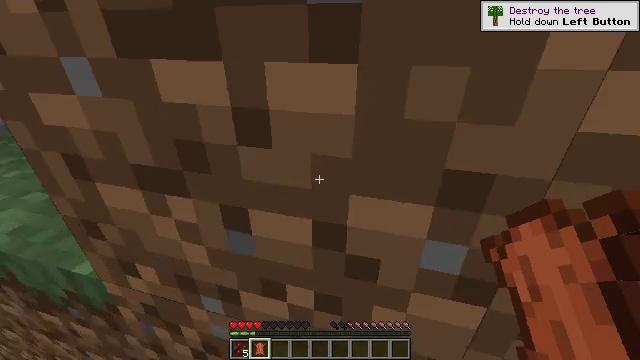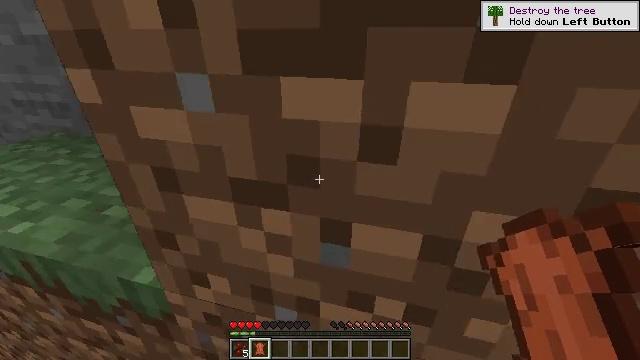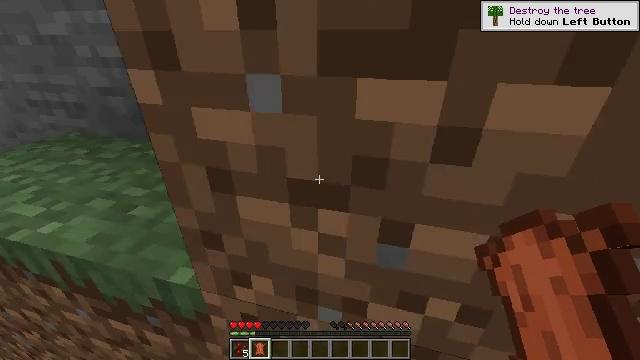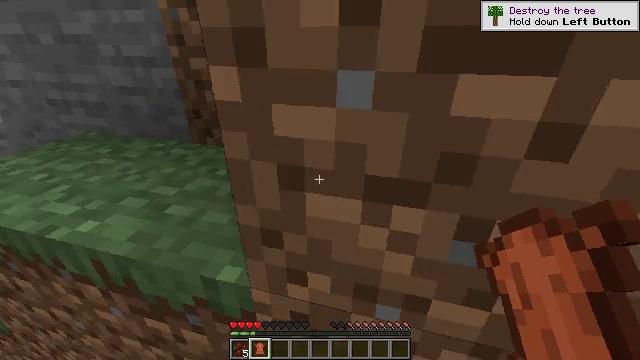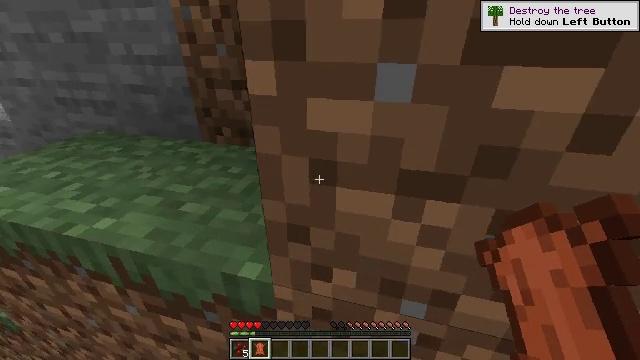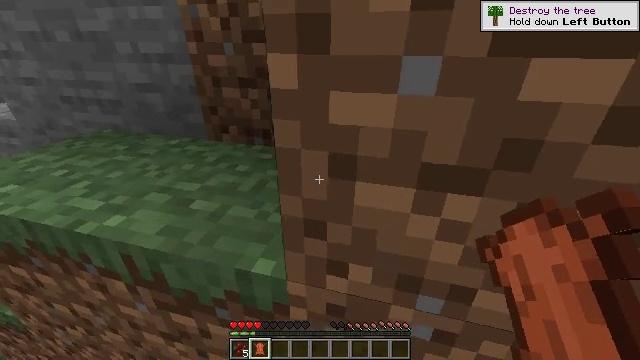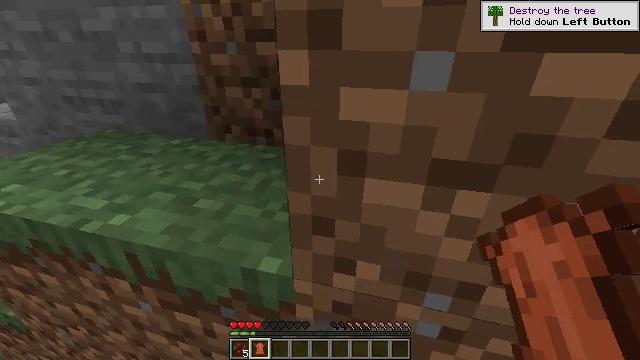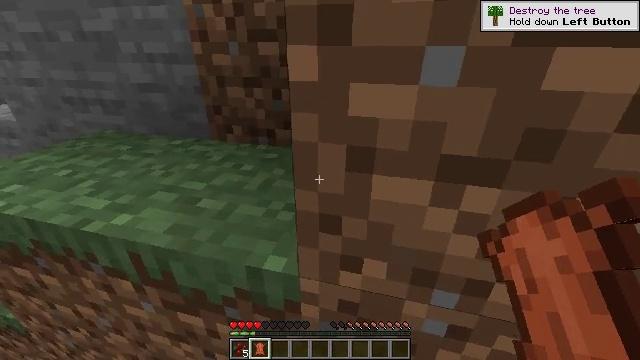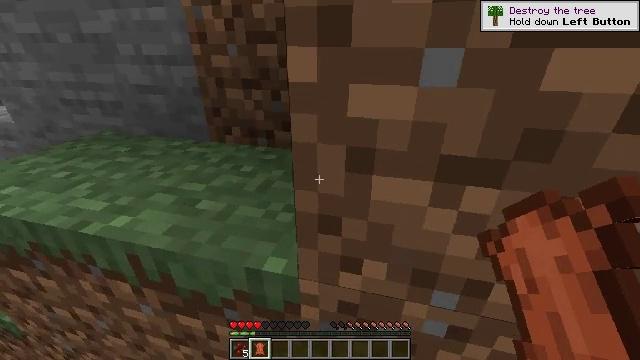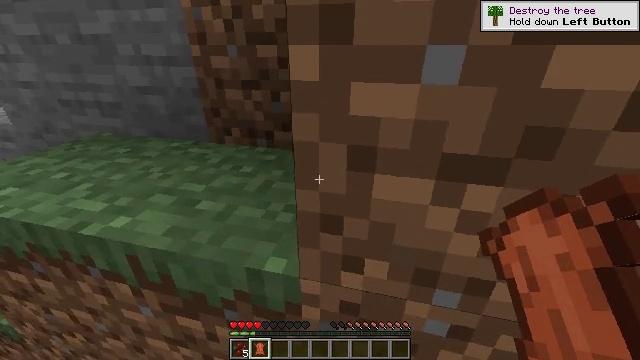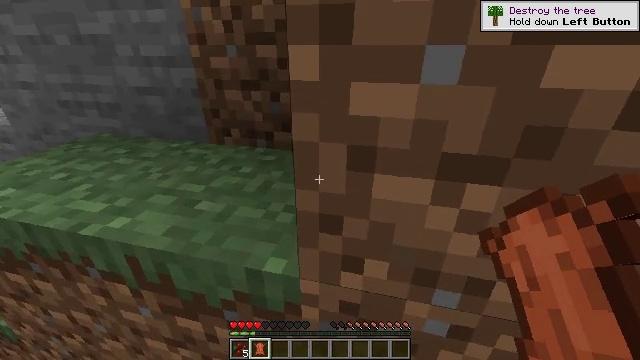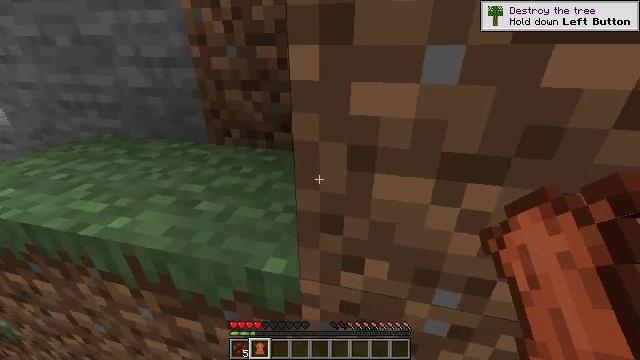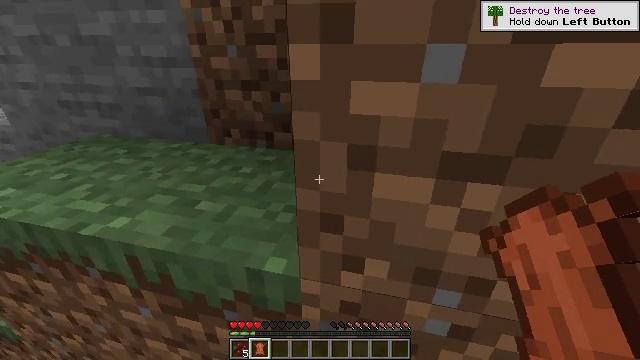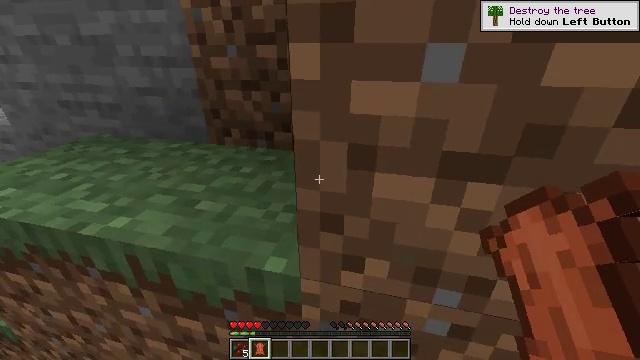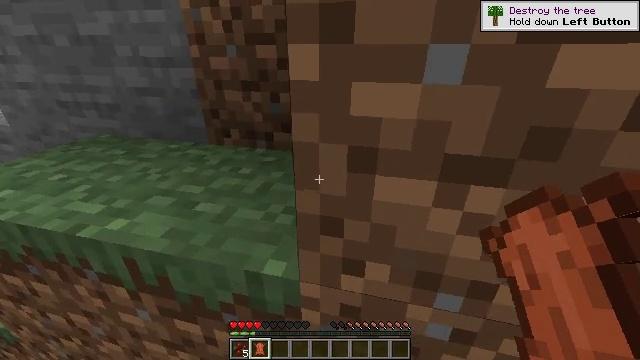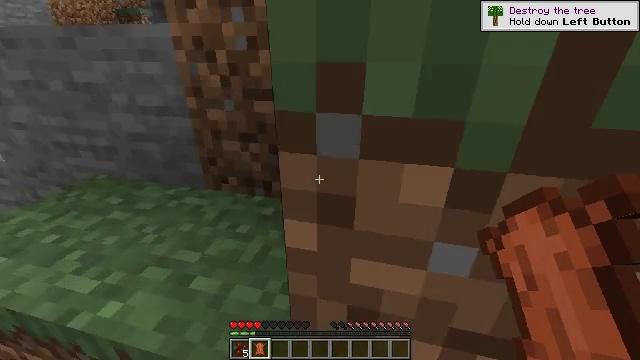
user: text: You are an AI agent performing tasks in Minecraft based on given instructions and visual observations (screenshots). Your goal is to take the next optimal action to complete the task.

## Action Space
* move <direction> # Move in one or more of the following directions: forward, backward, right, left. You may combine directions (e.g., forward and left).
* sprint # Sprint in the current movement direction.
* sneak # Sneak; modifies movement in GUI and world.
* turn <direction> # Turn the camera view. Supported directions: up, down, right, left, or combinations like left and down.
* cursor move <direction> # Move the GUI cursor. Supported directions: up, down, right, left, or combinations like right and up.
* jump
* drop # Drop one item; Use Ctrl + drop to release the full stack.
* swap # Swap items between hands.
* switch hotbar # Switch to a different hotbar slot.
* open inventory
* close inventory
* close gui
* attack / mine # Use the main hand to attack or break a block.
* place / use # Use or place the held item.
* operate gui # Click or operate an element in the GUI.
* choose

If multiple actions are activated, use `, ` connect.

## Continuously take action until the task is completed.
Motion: motion action
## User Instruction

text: Gather bee nest from a tree in the forest.
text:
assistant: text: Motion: move left
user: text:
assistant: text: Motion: move left
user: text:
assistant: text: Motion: no_op
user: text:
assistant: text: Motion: no_op
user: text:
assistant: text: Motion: no_op
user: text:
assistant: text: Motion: no_op
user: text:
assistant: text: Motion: no_op
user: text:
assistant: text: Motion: no_op
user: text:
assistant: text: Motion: no_op
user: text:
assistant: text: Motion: no_op
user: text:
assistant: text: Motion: no_op
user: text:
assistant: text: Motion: no_op
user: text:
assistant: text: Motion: no_op
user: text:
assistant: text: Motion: move forward
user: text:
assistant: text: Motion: move forward, jump
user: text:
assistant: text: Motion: move forward, jump
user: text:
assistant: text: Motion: move forward, jump
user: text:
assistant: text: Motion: move forward, jump
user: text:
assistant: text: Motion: move forward, jump
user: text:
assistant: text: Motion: move forward, jump
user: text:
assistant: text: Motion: move forward, jump
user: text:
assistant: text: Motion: move forward, jump
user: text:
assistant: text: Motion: move forward and move left, turn up, jump
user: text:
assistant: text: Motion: move forward and move left, turn up, jump
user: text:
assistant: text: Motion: move forward and move left, turn up, jump
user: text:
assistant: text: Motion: move forward and move left, turn up, jump
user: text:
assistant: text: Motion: move forward and move left, turn up, jump
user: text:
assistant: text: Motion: move forward and move left, turn right and up, jump
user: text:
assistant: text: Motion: move forward and move left, turn right and up, jump
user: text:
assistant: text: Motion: move forward, turn right, jump